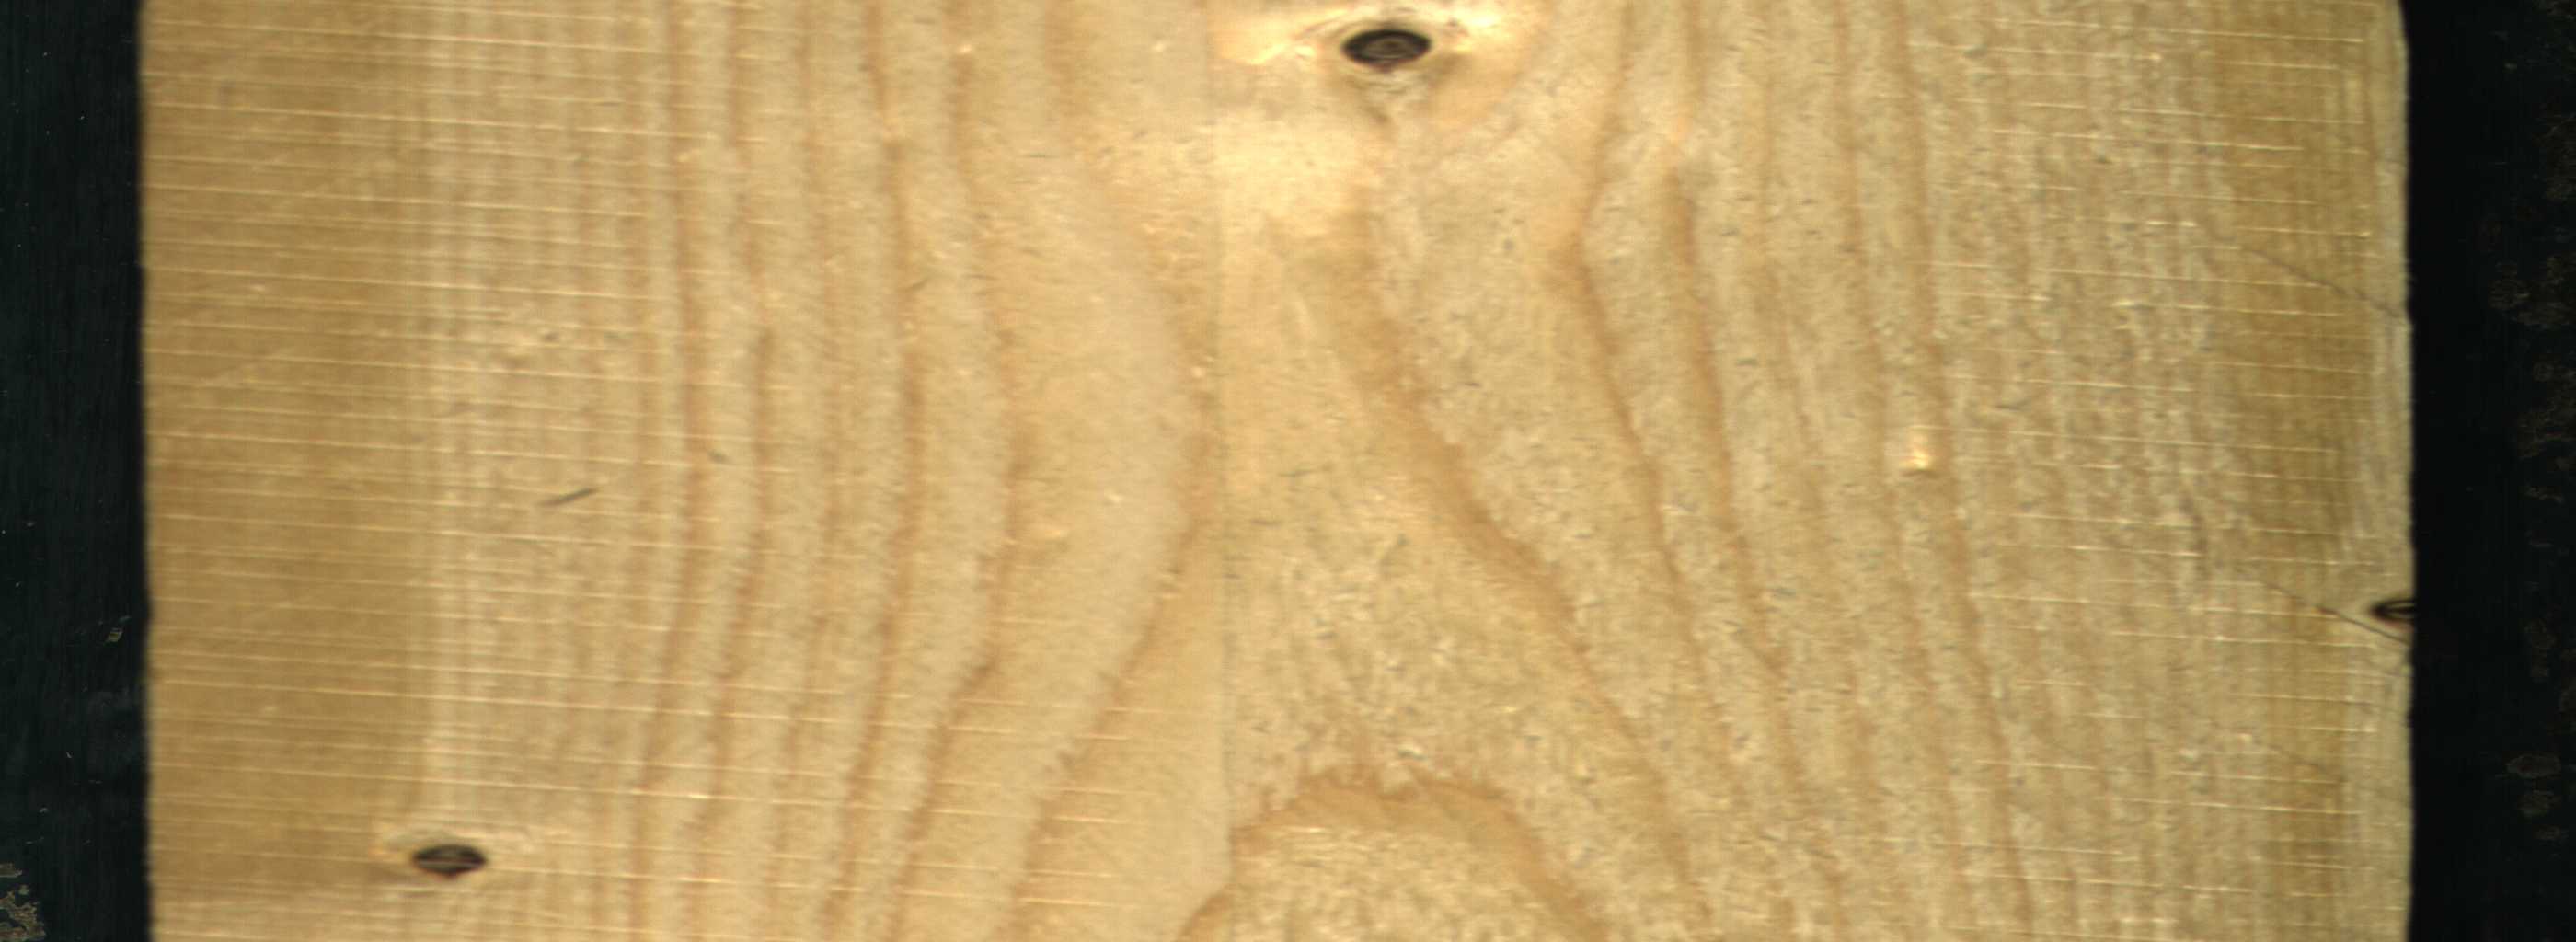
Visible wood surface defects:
Dead_Knot
Dead_Knot
Dead_Knot